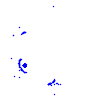
Particle: pion